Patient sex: F
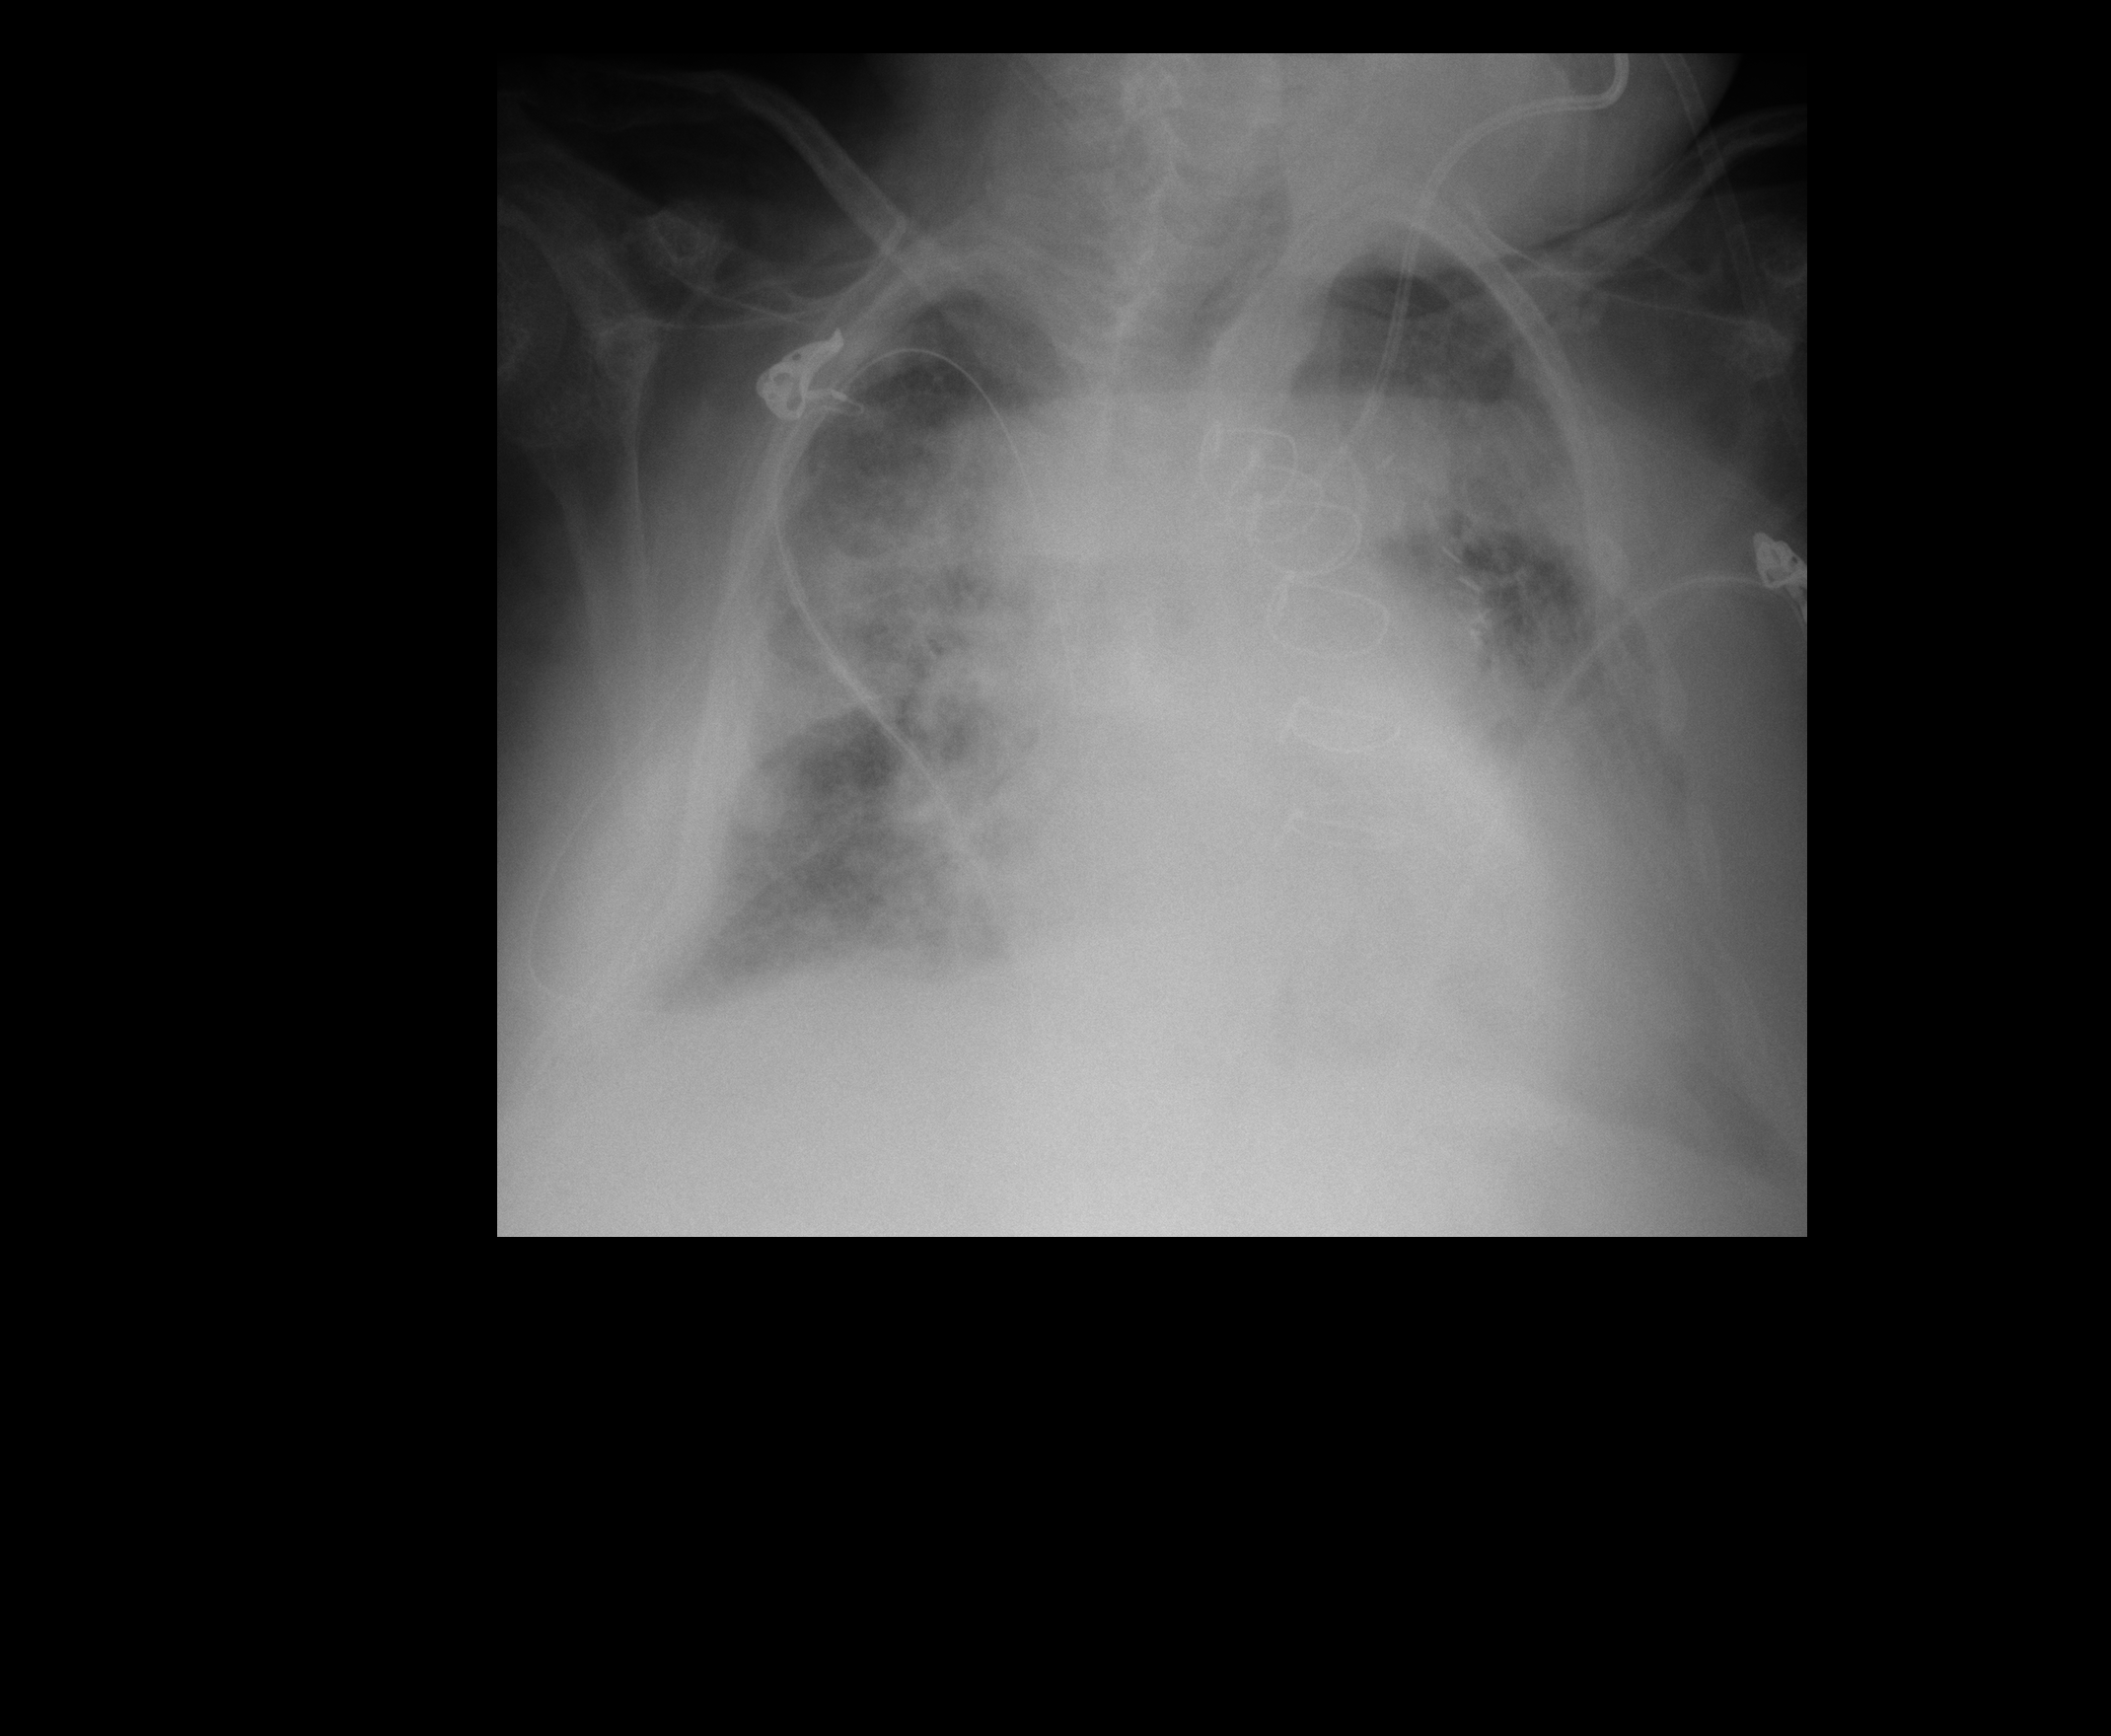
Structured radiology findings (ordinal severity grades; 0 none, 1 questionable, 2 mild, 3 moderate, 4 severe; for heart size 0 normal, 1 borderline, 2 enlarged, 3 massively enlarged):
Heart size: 2
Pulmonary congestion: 1
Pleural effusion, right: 1
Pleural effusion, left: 1
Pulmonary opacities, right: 2
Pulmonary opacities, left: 2
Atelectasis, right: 2
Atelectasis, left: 2